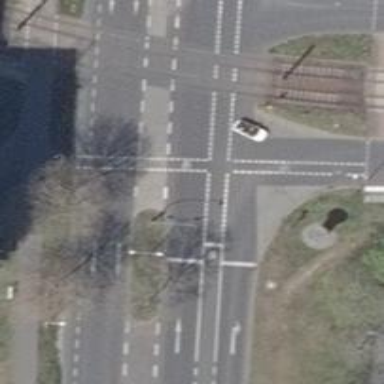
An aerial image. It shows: Road with traffic signals.